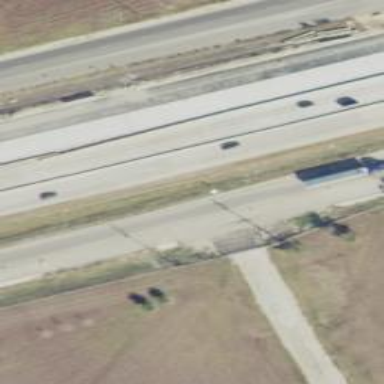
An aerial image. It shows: Secondary road with asphalt surface and frontage road.